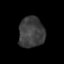
Tissue: skin
Cell type: Epithelial cells
Senescence score: 0.2089
Nuclear area (px): 770
Mean DAPI intensity: 61.896